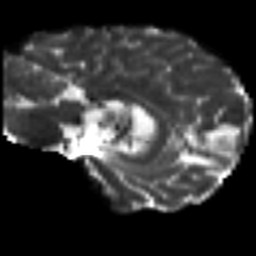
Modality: T2w
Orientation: sagittal
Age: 48
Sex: male
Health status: ill
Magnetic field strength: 3 T
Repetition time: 8.4 s
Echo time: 0.0926 s